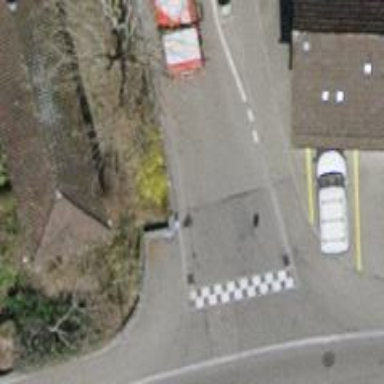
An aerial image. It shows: Traffic calming hump on the road.